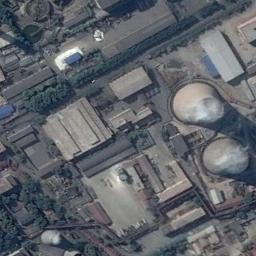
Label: thermal_power_station